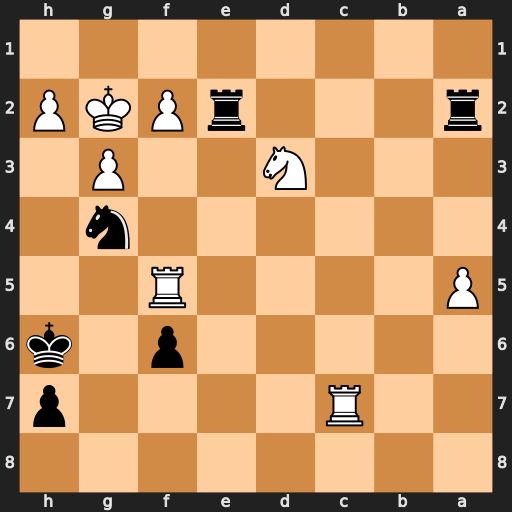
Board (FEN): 8/2R4p/5p1k/P4R2/6n1/3N2P1/r3rPKP/8
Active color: b
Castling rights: -
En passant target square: -
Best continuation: Ne3+ Kh3 Nxf5